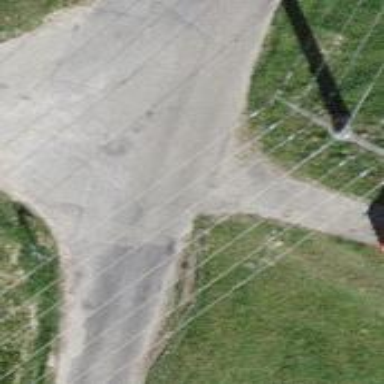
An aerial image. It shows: Unclassified road with asphalt surface.